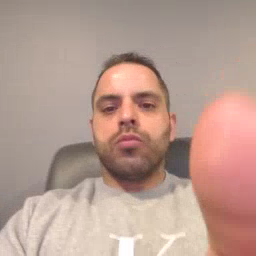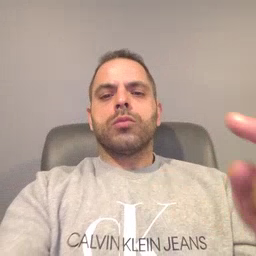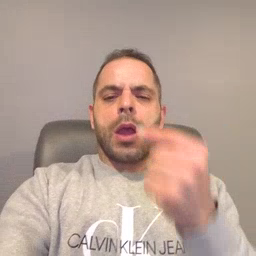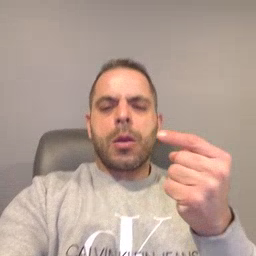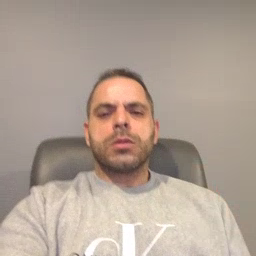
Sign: owie